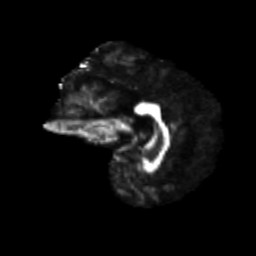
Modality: FA
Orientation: sagittal
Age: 67
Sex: male
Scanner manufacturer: siemens
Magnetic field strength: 3 T
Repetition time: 4.71 s
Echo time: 0.0906 s